Brain MRI, t1w sequence, axial 2D slice.
Patient: age 32, sex F, weight 95 kg, height 1.95 m
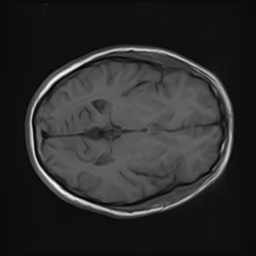